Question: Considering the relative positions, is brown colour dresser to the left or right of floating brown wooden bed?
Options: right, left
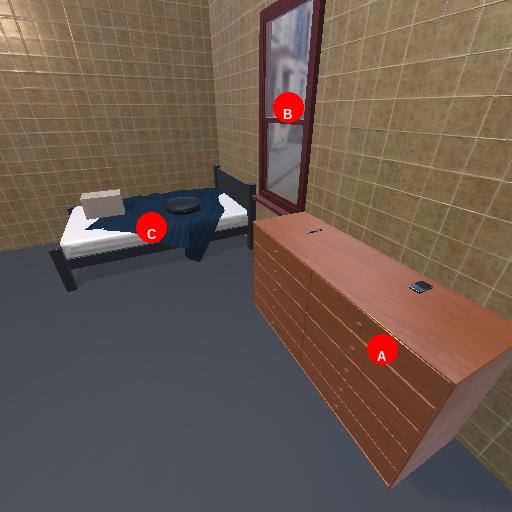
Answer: right